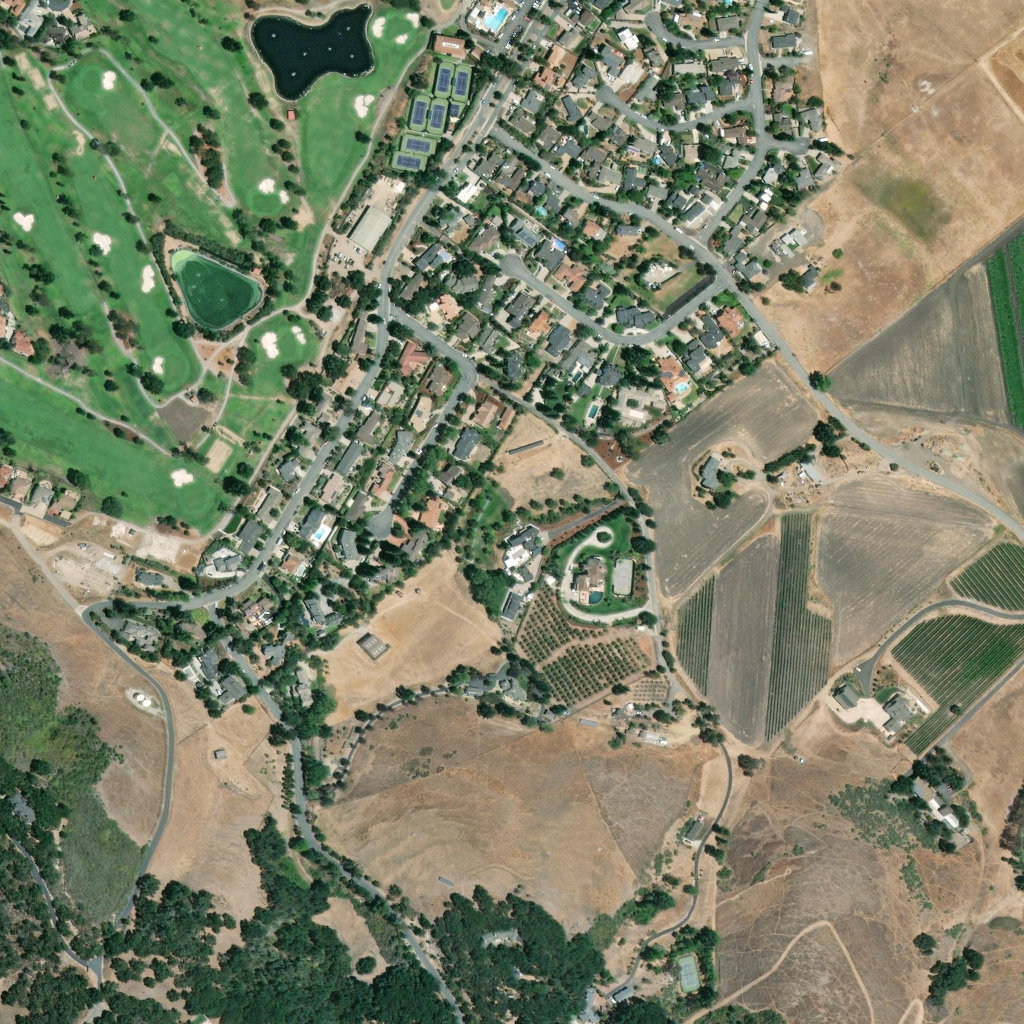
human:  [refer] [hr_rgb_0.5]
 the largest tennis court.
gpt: <box>[[38, 4, 47, 18, 0]]</box>